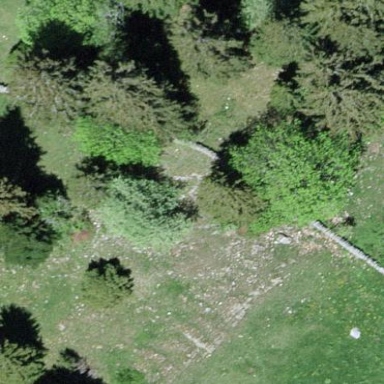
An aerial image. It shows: Forest area.